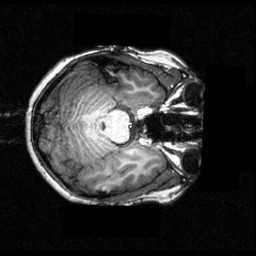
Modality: T1w
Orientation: axial
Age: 20
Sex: female
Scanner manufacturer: siemens
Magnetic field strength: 3.951 T
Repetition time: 1.5 s
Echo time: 0.00335 s